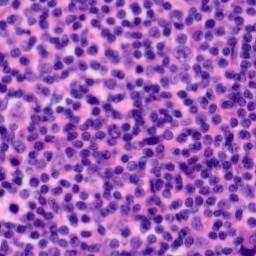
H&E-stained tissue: Tonsil